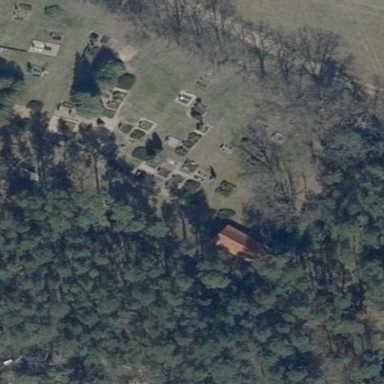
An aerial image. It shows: Graveyard.